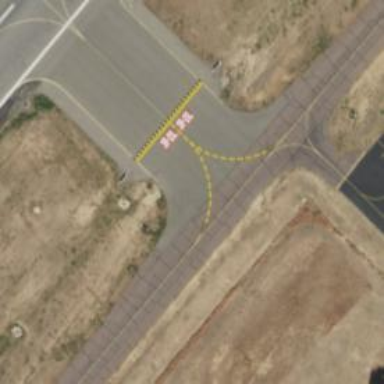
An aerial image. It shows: Image of taxiway at airport.